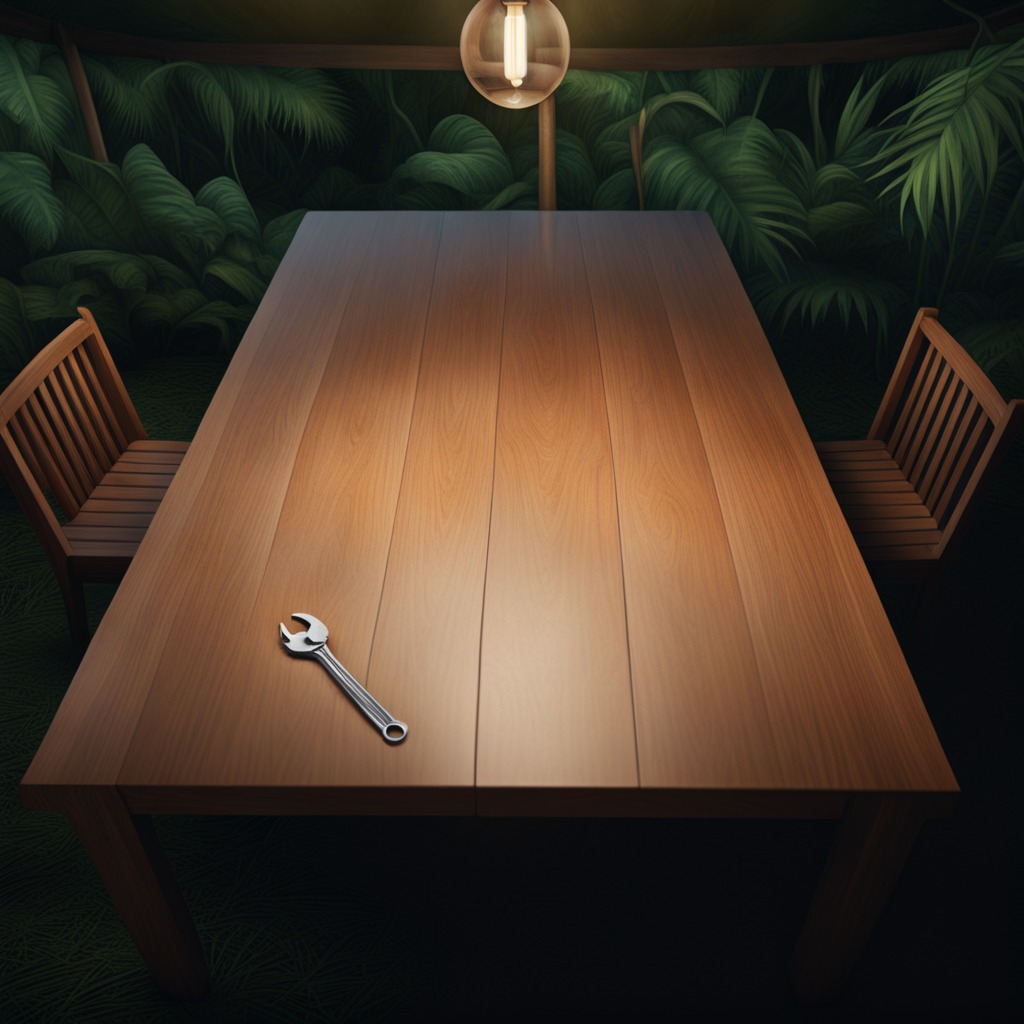
A wrench is lying on a wooden table inside a jungle field workshop tent at night.